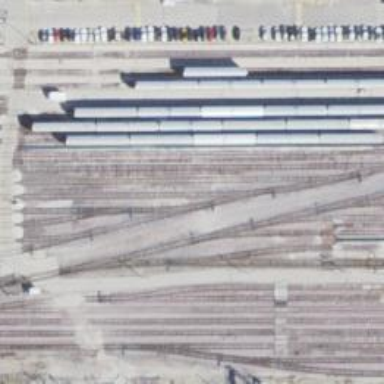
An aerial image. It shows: Abandoned railway yard.